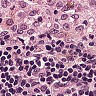
Metastatic tissue present: no